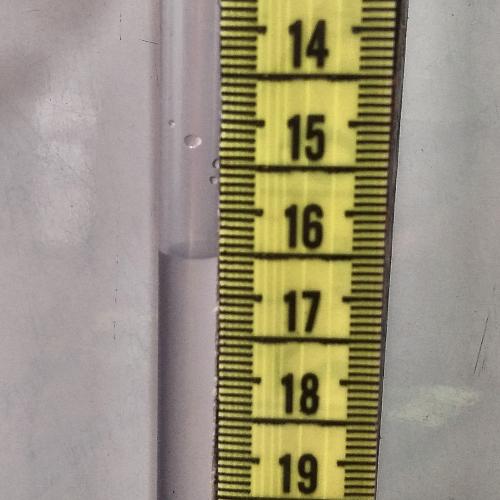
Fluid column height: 16.6 cm